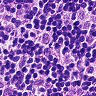
Metastatic tissue present: no